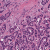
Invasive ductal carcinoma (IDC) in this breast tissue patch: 1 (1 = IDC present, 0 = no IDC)